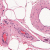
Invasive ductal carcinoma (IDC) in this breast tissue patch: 0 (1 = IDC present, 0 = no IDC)